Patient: sex M, age 58
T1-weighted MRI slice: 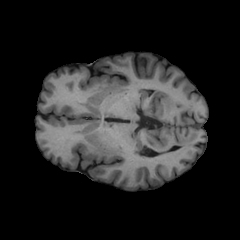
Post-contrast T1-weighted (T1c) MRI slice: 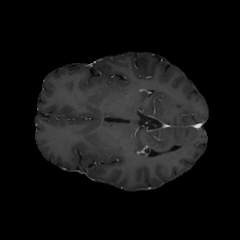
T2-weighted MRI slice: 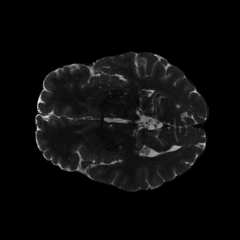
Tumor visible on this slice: no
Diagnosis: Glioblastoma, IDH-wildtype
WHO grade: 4